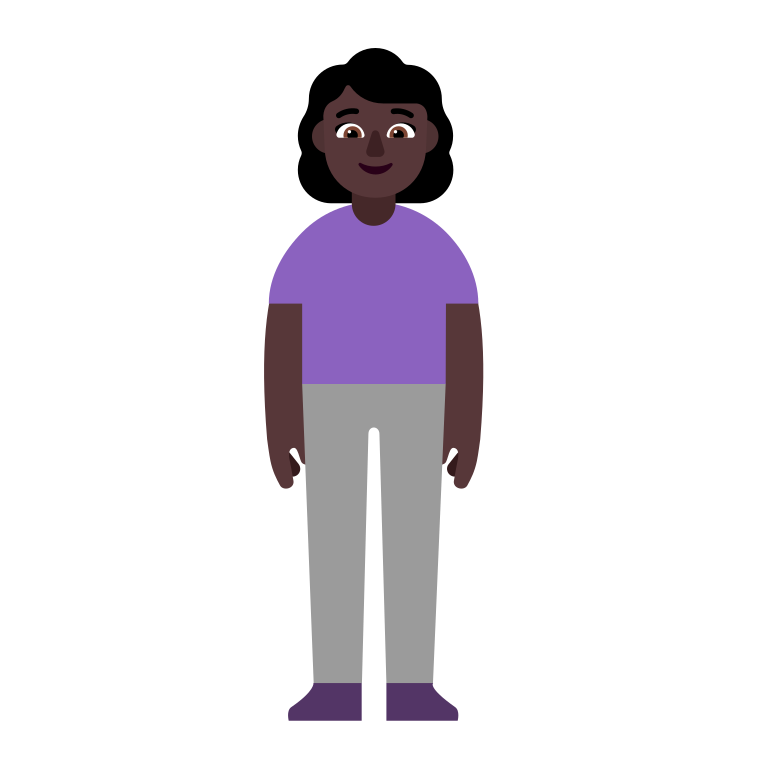
woman standing flat dark